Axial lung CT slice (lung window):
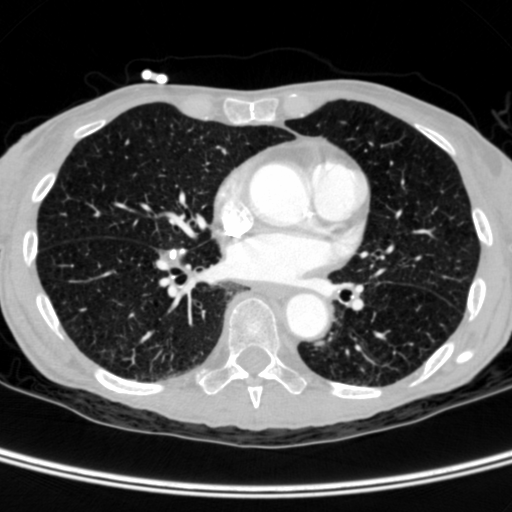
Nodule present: no